Question: I am using the AWS CLI to create my Auto scaling groups and Launch configuration.
My problem is that I still cant figure out how to set the Execution Policies as shown below

Anyone got a nugget to figure this out?
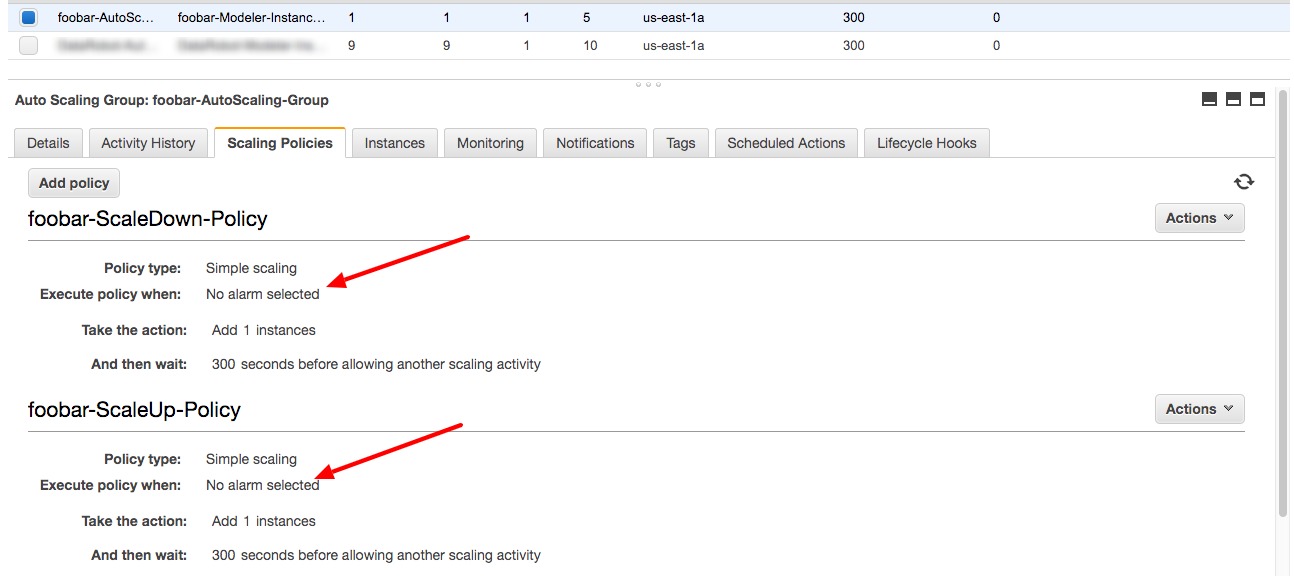
Answer: You can use <URL> on the CloudWatch Alarm to point to the Scaling Policy.